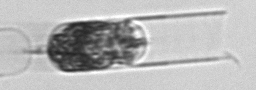
Label: Hemiaulus